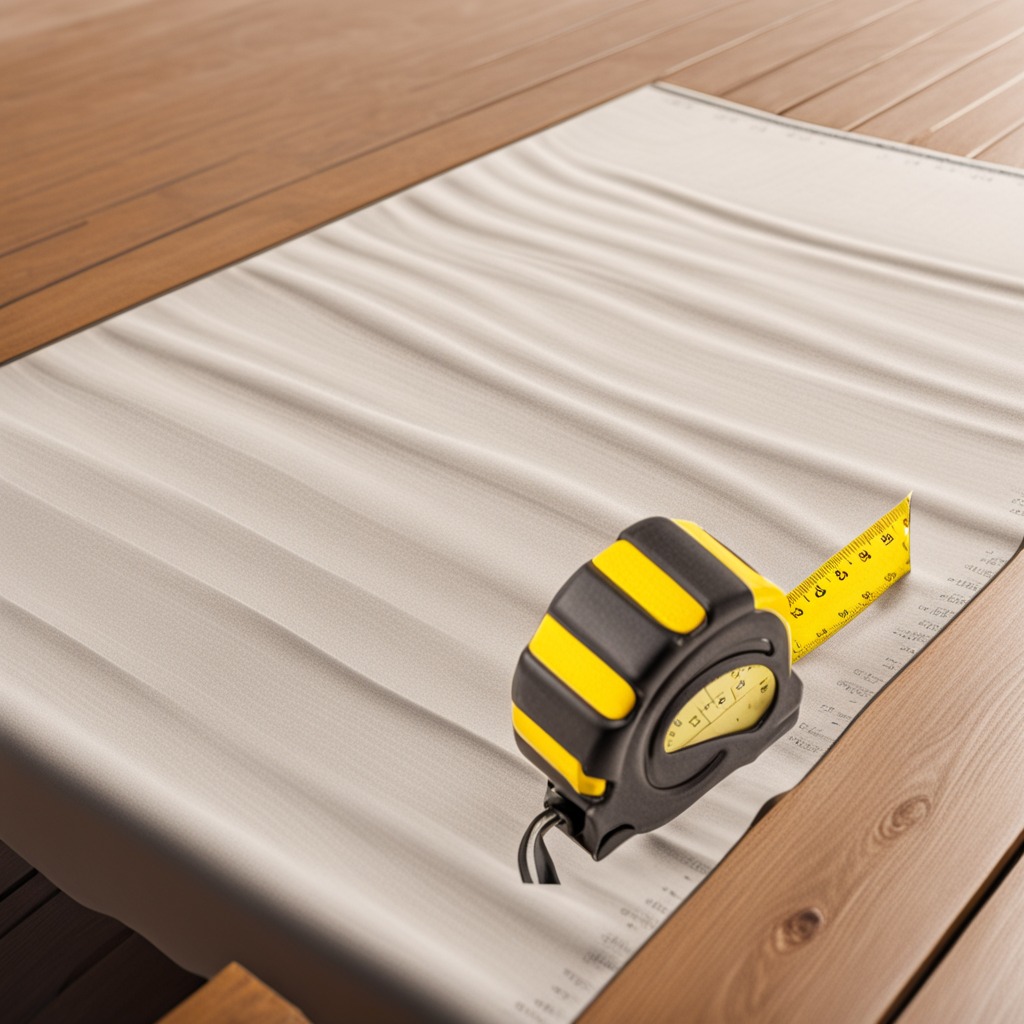
A measuring tape is lying on a clean wooden table in an outdoor workshop during daytime bright natural light soft shadows worn but beneath the cloth.